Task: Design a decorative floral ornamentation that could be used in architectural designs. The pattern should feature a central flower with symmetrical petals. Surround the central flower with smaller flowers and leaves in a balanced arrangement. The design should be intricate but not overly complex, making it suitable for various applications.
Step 860:
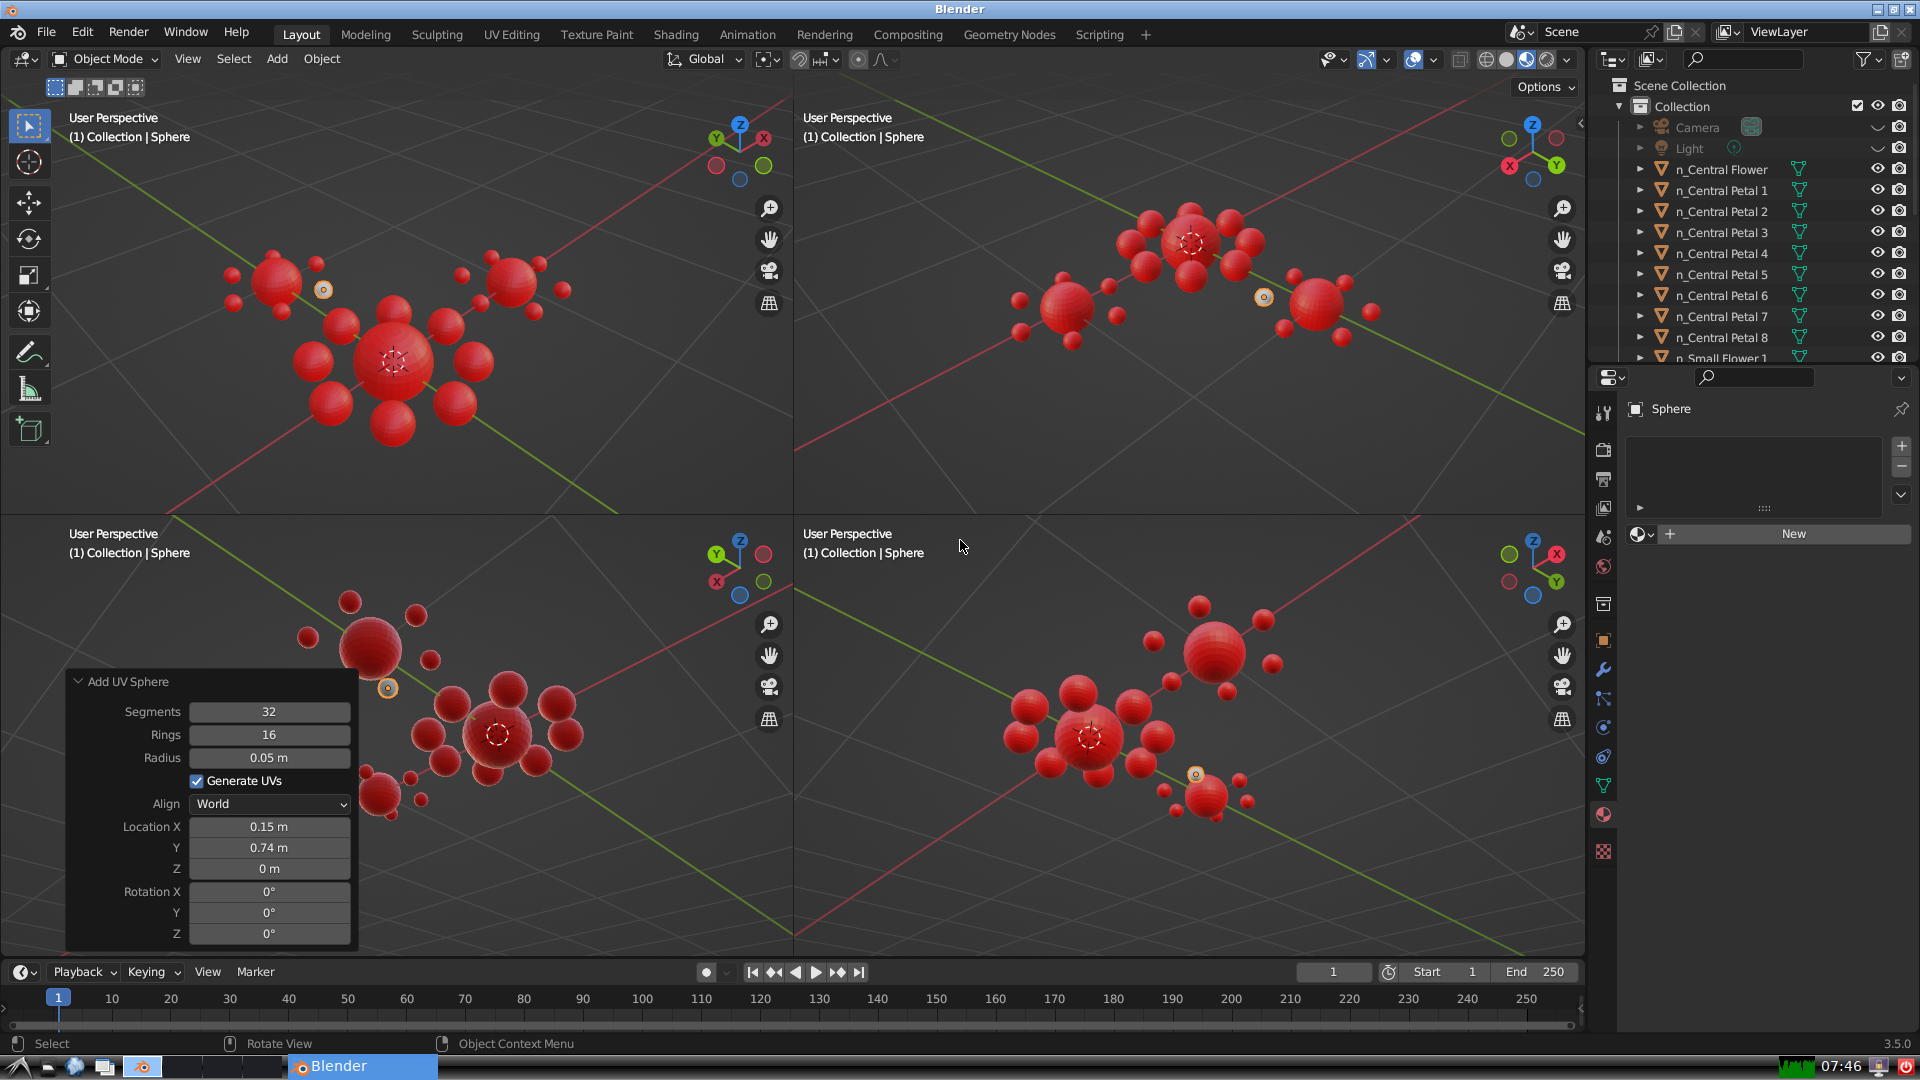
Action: {"key_press": ['Ctrl, Home']}